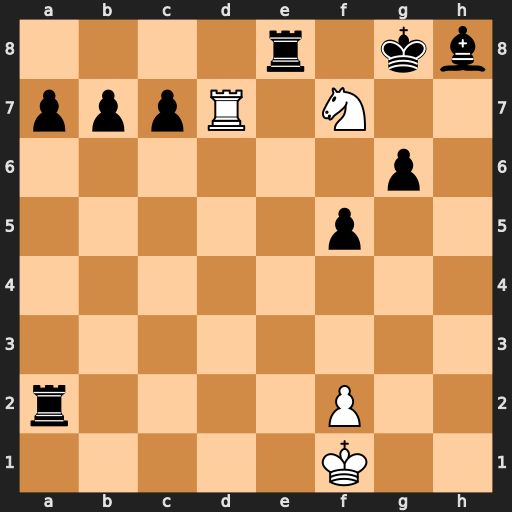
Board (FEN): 4r1kb/pppR1N2/6p1/5p2/8/8/r4P2/5K2
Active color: w
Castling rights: -
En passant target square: -
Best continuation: Nh6+ Kf8 Rf7#